Brain MRI, t2w sequence, axial 2D slice.
Patient: age 36, sex F, weight 95 kg, height 1.95 m
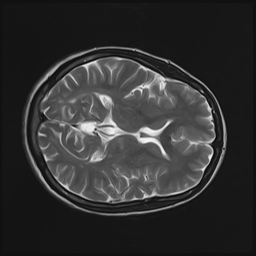